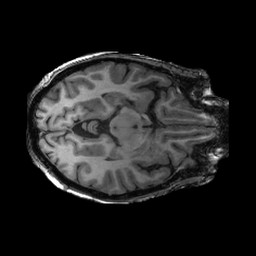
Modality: T1w
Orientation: axial
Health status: ill
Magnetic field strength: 3 T